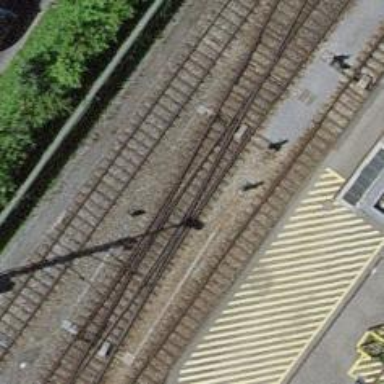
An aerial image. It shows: Railway switch.